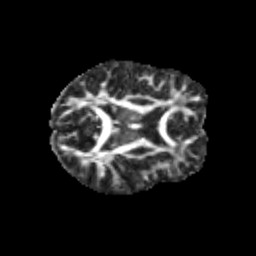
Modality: FA
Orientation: axial
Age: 11
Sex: male
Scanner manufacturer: siemens
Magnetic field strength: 3 T
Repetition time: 3.8 s
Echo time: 0.07 s